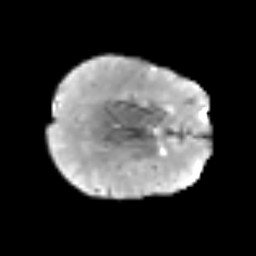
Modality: T2w
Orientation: axial
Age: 75
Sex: female
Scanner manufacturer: siemens
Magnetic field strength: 3 T
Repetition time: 3.2 s
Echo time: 0.081 s